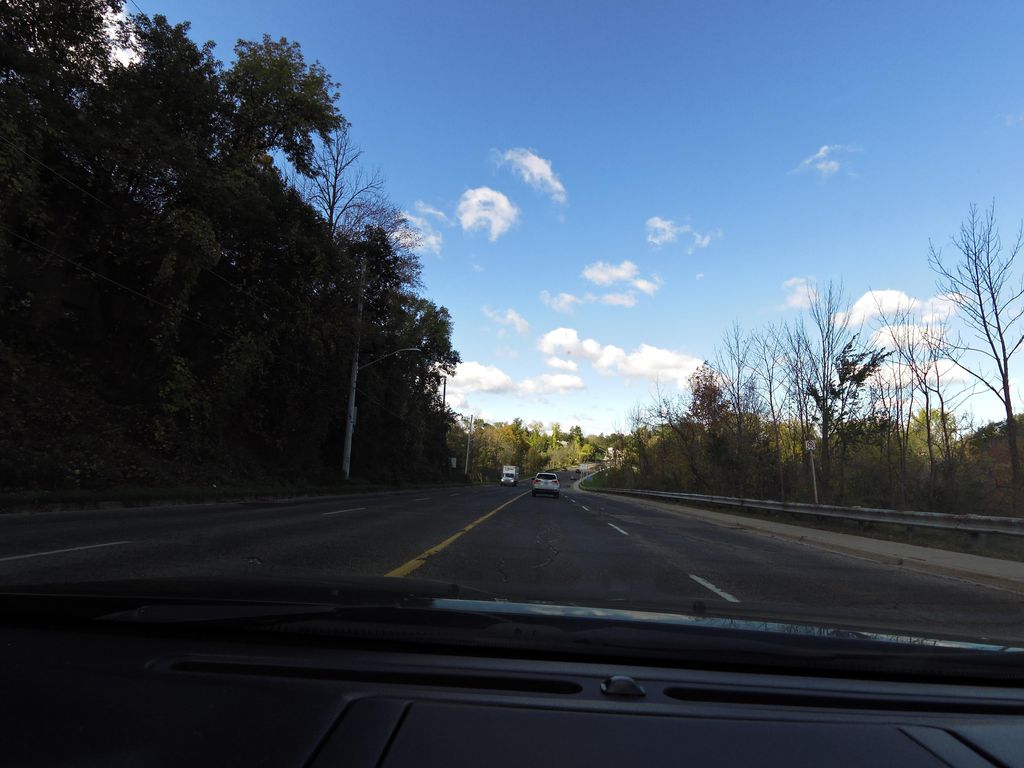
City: hamilton